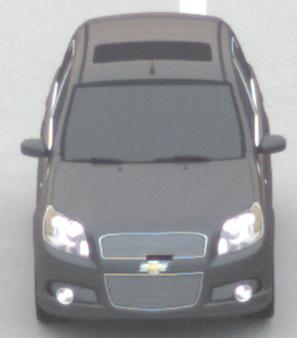
Make: Chevrolet
Model: Aveo 1.2
Detailed model: Aveo
Model produced from: 2008/06
Model produced until: 2011/01
Doors: 3
Color: gray
Road condition: dry road
Daytime: sunrise or sunset
Contrast: low contrast